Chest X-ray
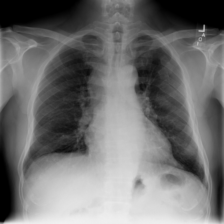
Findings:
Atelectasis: negative
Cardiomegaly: negative
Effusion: negative
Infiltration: negative
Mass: positive
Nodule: negative
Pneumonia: negative
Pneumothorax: negative
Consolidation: negative
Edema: negative
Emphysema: negative
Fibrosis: negative
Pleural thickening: negative
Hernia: negative